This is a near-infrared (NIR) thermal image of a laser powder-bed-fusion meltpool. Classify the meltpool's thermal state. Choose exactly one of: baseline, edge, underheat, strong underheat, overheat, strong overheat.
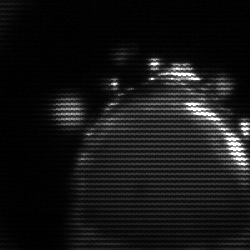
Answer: edge